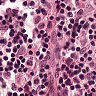
Metastatic tissue present: no